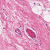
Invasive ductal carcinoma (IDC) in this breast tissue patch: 0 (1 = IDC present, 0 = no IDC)